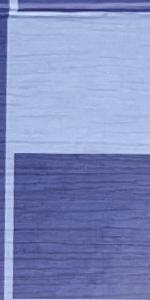
Label: Empty